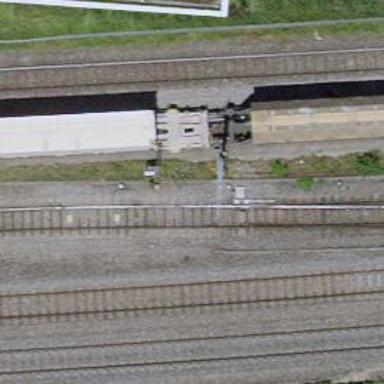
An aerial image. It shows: Railway signal.